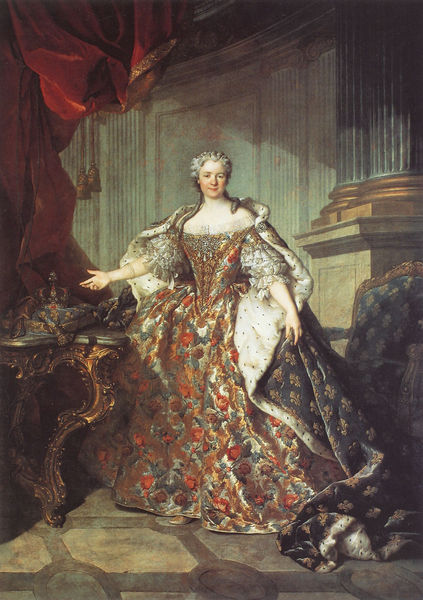
Titel: Marie Lecszinska, Königin von Frankreich
Künstler: Louis Tocqué
Institution: Paris, Musée du Louvre
Schlagwörter: blau, dunkel, gemälde, umhang, ausschnitt, blumen, frau, kleid, raum, stuhl, säule, säulen, tisch, zimmer, blüten, rot, schloss, malerei, wand, barock, hermelin, pelz, bildnis, portrait, porträt, vorhang, gewand, gold, mantel, adel, england, krone, locken, perücke, pilaster, französisch, kissen, thron, streifen, robe, podest, französin, fliesen, lilie, brokat, ganzkörper, üppig, adelig, elisabeth, königin, lilien, purpur, quasten, schnürung, söule, aristokratie, königing, extravagant, roter vorhang, blumenkleid, königsblau, liie, kportrait, französische lil9e